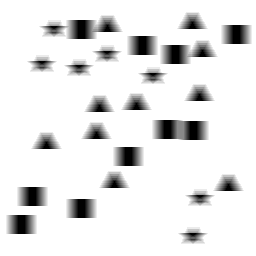
Squares: 10
Triangles: 10
Stars: 7
Total shapes: 27